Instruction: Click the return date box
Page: home
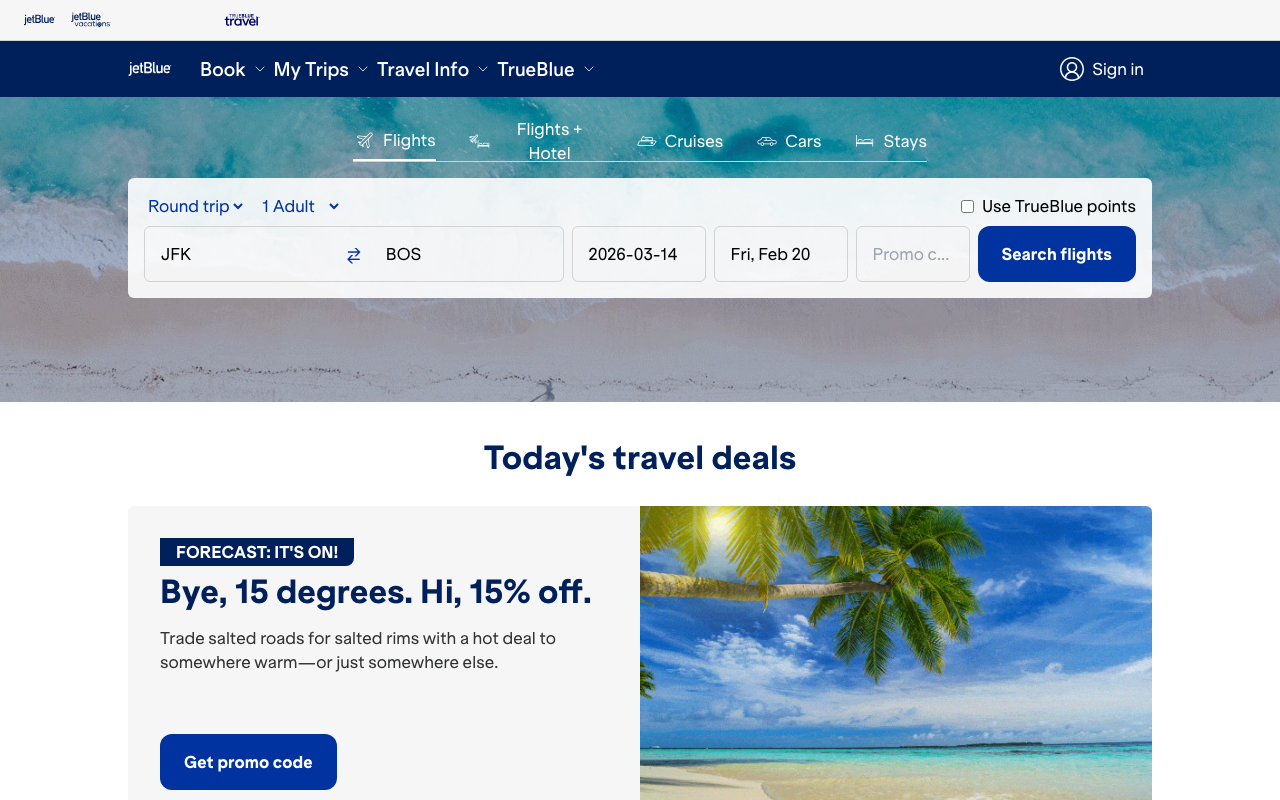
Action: click